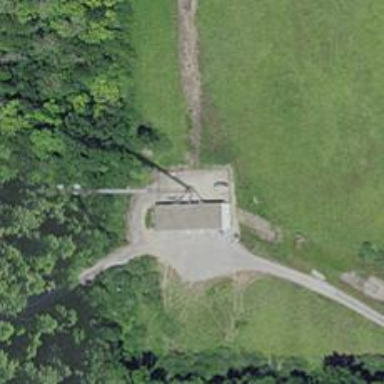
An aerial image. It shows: Communication mast tower.